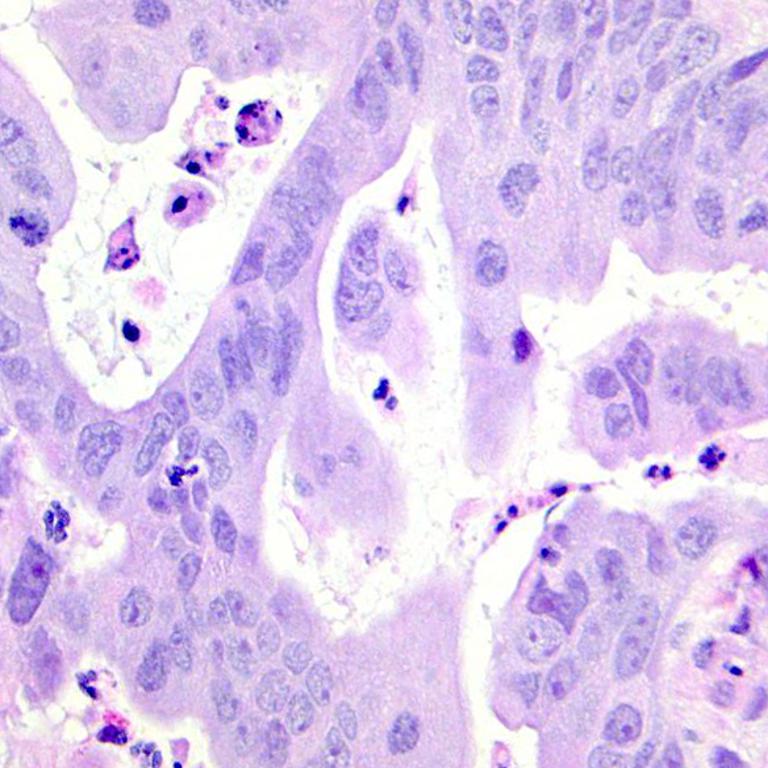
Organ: colon
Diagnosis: adenocarcinomas